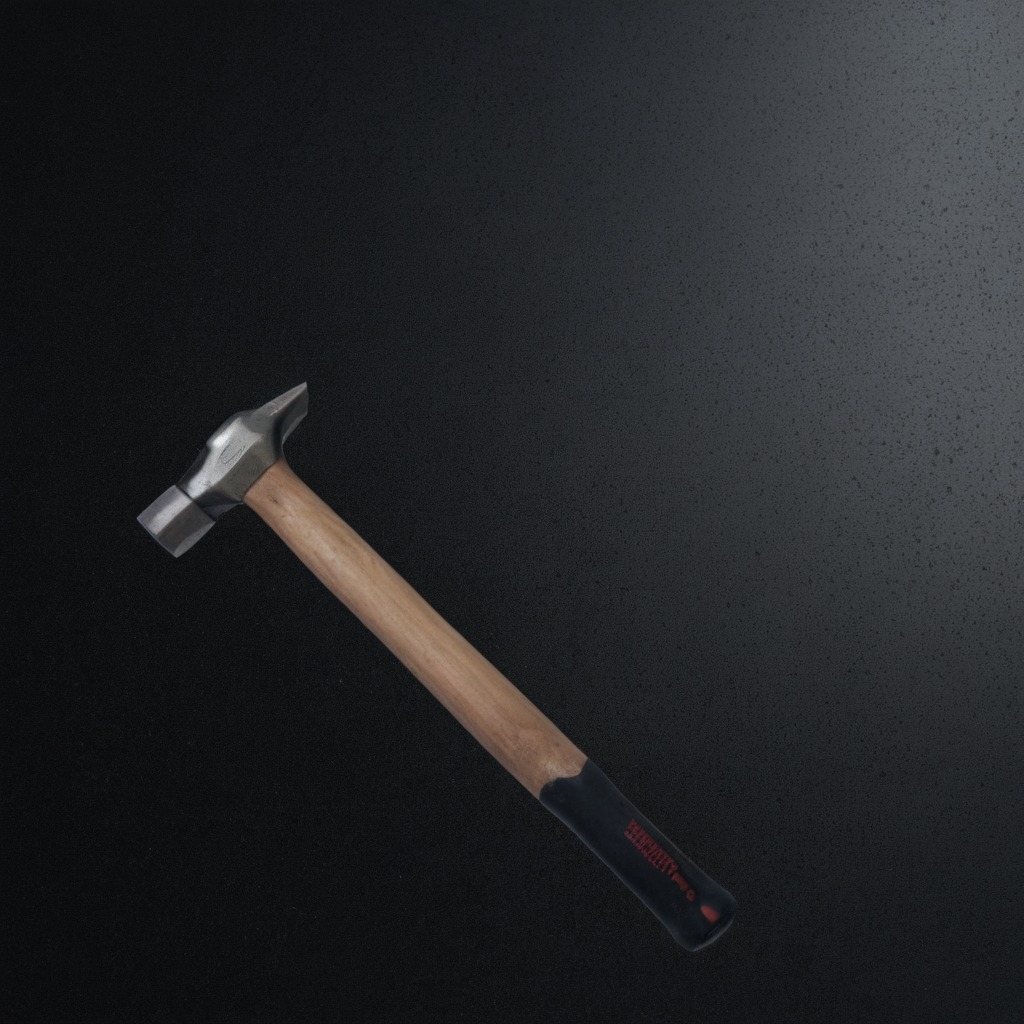
A hammer is lying on the clean granite tabletop inside a workshop at night.